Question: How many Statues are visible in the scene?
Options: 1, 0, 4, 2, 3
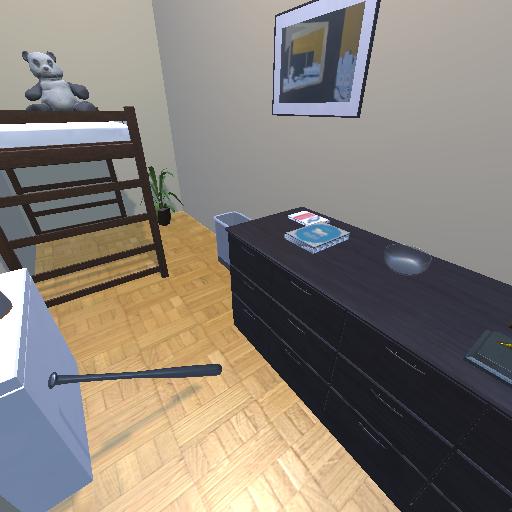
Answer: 1